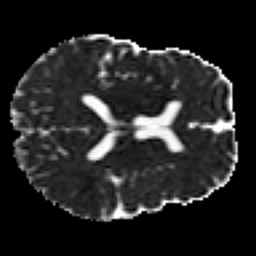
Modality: MD
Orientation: axial
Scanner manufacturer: siemens
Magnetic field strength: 3 T
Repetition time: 7.8 s
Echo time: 0.09 s